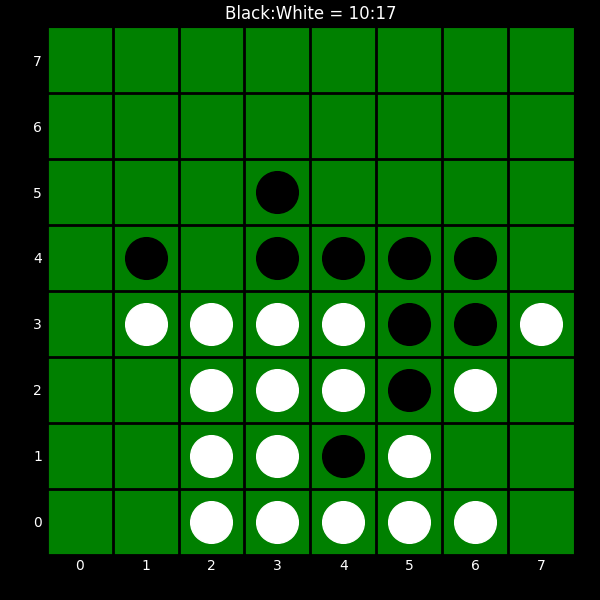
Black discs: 10
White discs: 17